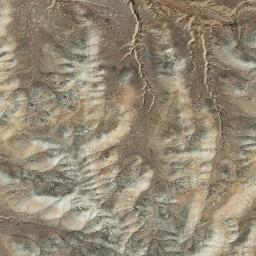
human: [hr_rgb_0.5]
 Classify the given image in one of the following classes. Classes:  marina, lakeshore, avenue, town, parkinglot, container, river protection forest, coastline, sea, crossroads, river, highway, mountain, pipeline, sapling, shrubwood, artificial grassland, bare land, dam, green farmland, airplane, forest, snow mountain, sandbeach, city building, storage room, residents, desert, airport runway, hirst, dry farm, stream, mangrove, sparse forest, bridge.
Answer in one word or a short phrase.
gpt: mountain